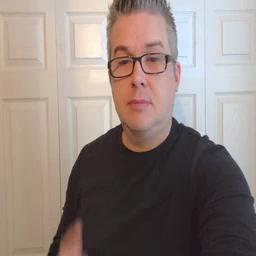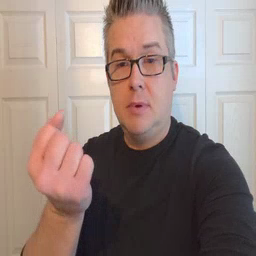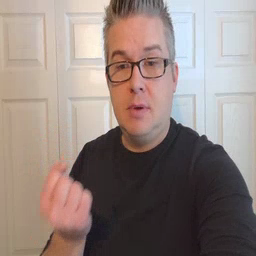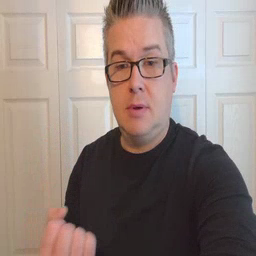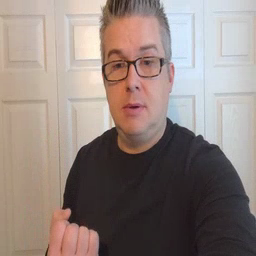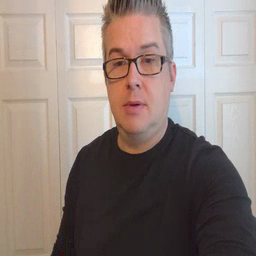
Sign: drawer